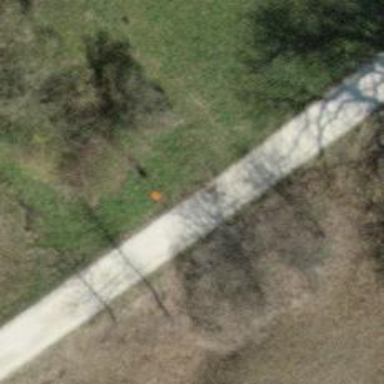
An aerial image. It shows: Pipeline marker.